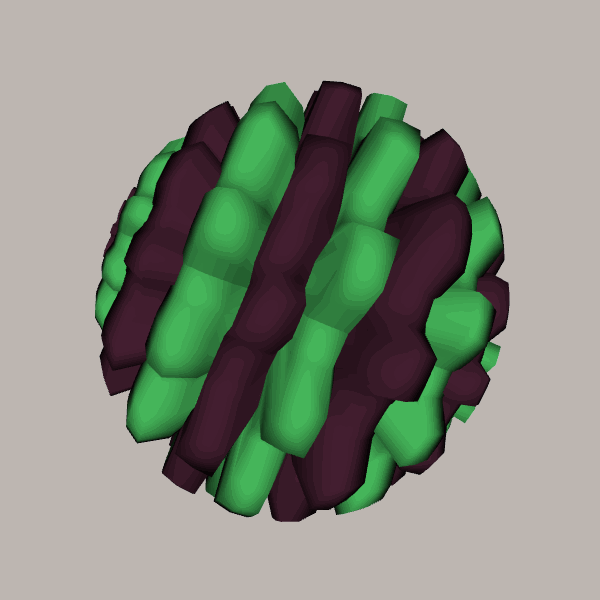
Background: light